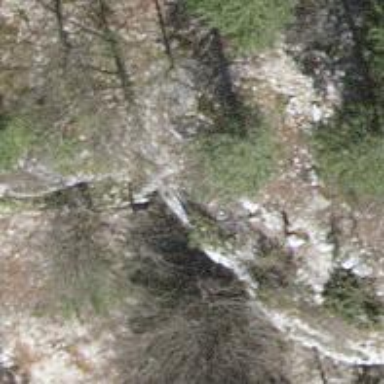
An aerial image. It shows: Natural cliff.